Question: This problem uses the following data, which would be manually adaptive over a fixed cell range--with each cell in the B column range containing a formula. It aims to find the last data cell from the underlying formula cells.

I would like to find the last formula cell with data within the formula range B2:B11, and create a dynamic median from this last cell with the four cells above it. The median should be output to cell F6--result of 9. This is a dynamic exercise. Any thoughts on how to do this most efficiently, given the code below?
'''
Sub OutputMedian()
Dim FunctionRange As Range
'Represents a fixed range with function in B2:B11
Set FunctionRange = Worksheets("Sheet1").Range("B2:B11")
'Must start median calc from B9, as it's the last cell with function output data
'Must store Median from last data cell, using 5 cell offset (see output from cell F2)
'Must output the Final (e.g., median output of 9 here) to cell F6
End Sub
'''
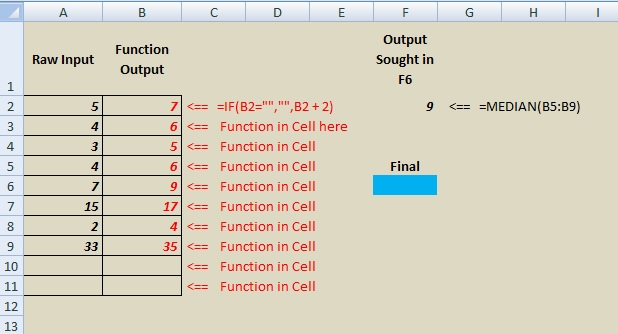
Answer: See: <URL>
My modified answer by <URL>. Thanks!
Got it to work!! Outputs the correct dynamic median, with five periods set from -4 Offset below.
'''
Sub OutputMedian()
Dim WS As Worksheet
Dim rng1 As Range
Dim rng2 As Range
Set WS = Sheets("Sheet1")
Set rng1 = WS.Columns("B:B").Find("*", Range("B1"), xlValues, , xlByRows, xlPrevious)
Set rng2 = rng1.Offset(-4, 0)
Dim FirstCell As String
Dim LastCell As String
FirstCell = rng2.Address(0, 0)
LastCell = rng1.Address(0, 0)
Dim CellResponse As String
CellResponse = Evaluate("=median(" & FirstCell & ":" & LastCell & ")")
Range("F6").Value = CellResponse
End Sub
'''
Better way to use objects (e.g., R1C1, Cells) in creating dynamic functions--i.e, without passing function into Evaluate as concatenated strings?